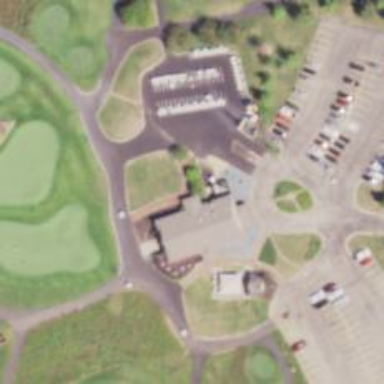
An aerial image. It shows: Golf cartpath that is also road path.